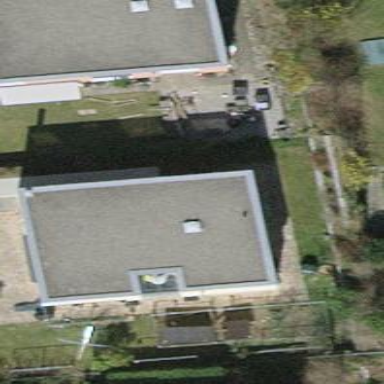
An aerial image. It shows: Building with flat roof.